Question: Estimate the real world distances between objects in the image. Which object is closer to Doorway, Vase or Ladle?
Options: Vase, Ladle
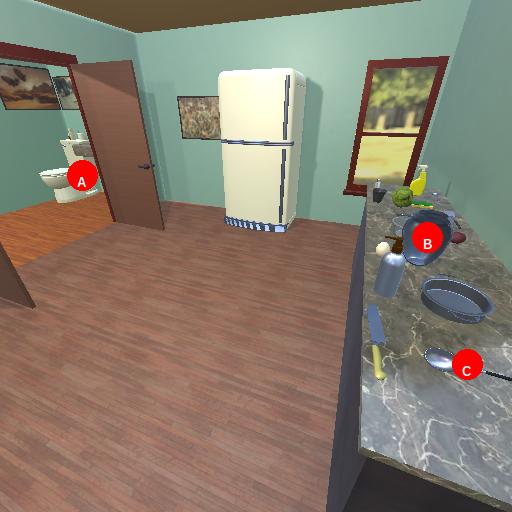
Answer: Vase